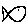
Label: fish